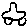
Label: car